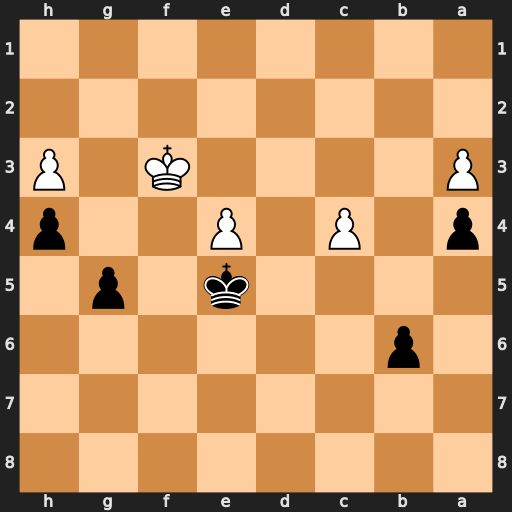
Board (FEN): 8/8/1p6/4k1p1/p1P1P2p/P4K1P/8/8
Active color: b
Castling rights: -
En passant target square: -
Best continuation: Kd4 Kg4 Kxe4